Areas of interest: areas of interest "China Railway Labour Union Tangshan Club"
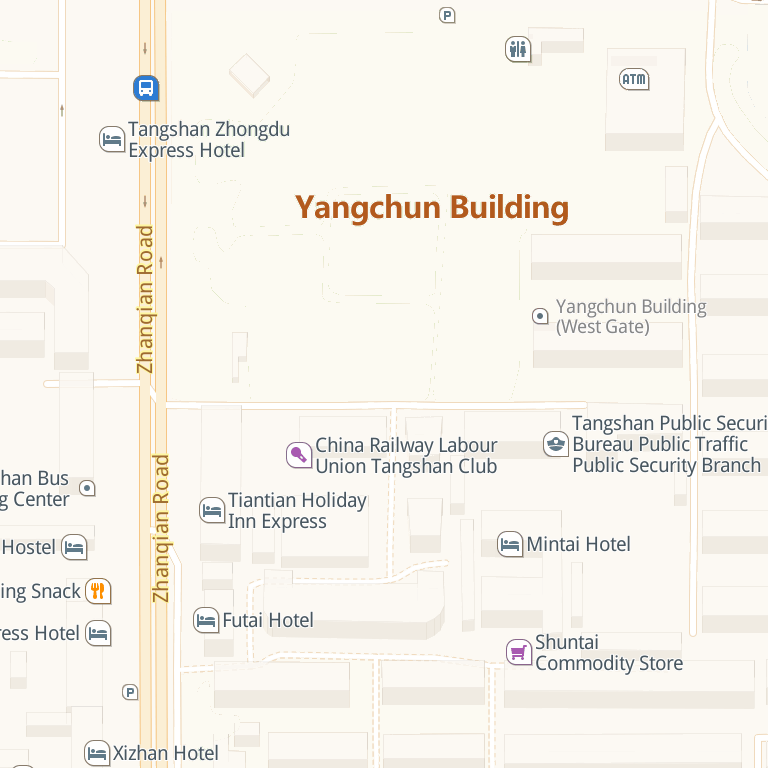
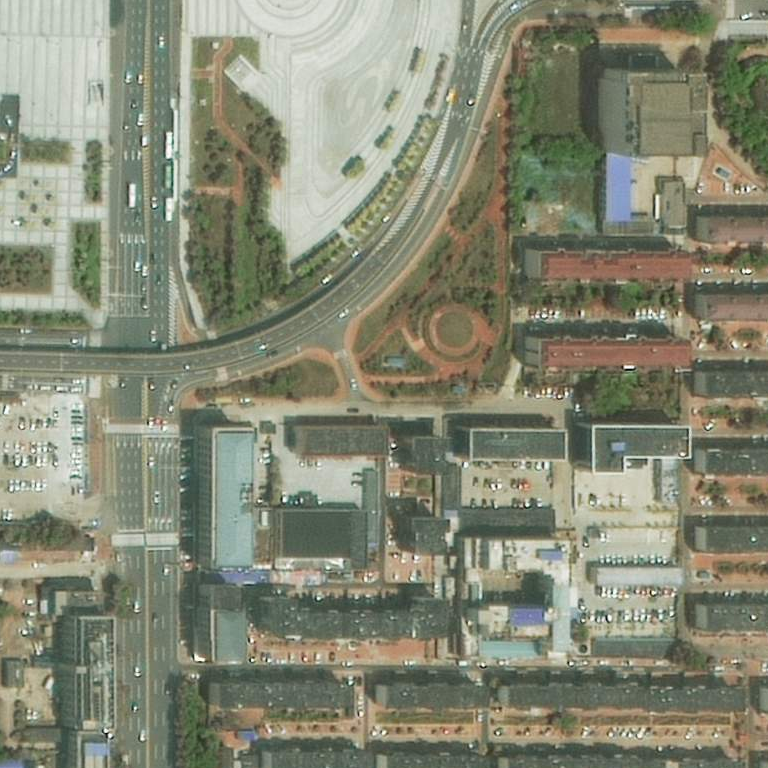